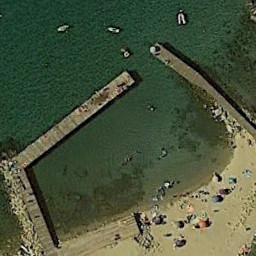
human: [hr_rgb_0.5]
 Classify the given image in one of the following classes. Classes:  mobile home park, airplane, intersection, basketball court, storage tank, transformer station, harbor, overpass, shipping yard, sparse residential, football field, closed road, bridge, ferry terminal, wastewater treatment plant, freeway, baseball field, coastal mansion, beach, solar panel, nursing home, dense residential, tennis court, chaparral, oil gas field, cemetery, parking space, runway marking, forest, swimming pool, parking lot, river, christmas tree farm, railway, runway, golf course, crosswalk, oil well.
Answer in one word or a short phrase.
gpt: ferry terminal